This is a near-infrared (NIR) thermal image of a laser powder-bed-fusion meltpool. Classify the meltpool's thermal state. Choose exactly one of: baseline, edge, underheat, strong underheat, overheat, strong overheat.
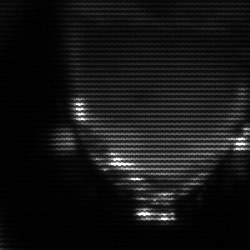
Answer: edge